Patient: sex M, age 34
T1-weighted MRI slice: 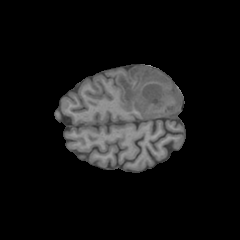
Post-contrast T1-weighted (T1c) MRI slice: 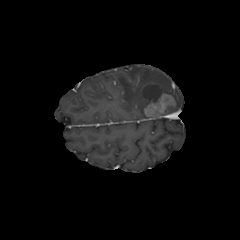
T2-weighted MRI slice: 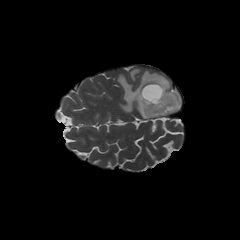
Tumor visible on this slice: yes
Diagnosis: Astrocytoma, IDH-mutant
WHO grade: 3